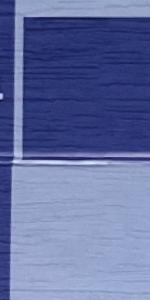
Label: Empty